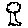
Label: tree